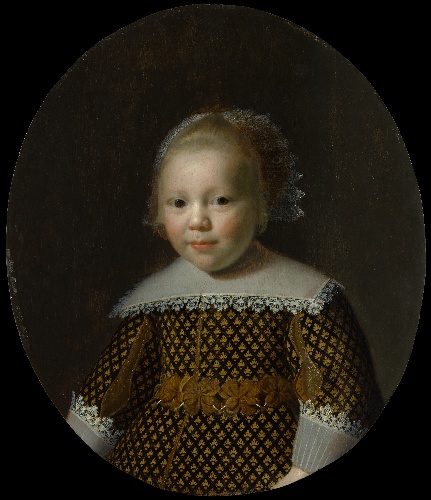
Title: Portrait of a Young Boy
Artist: Paulus Moreelse
Artist bio: Dutch, ca. 1637
Object type: Painting
Classification: Paintings
Medium: Oil on wood
Dimensions: Oval, 23 x 19 5/8 in. (58.4 x 49.8 cm)
Department: European Paintings
Credit line: Bequest of Alexandrine Sinsheimer, 1958
Accession year: 1959
Repository: Metropolitan Museum of Art, New York, NY
Tags: Boys|Portraits